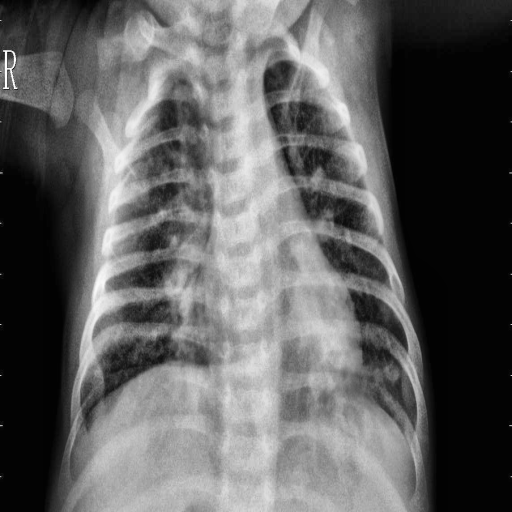
Finding: PNEUMONIA